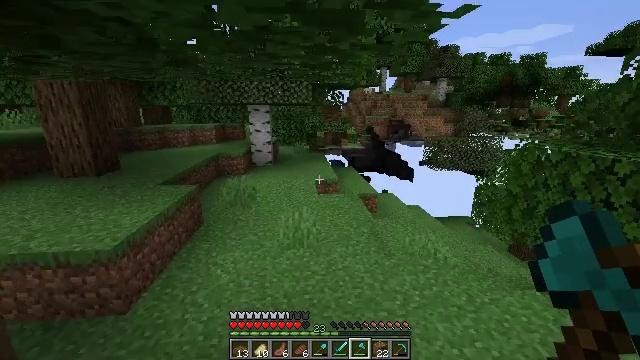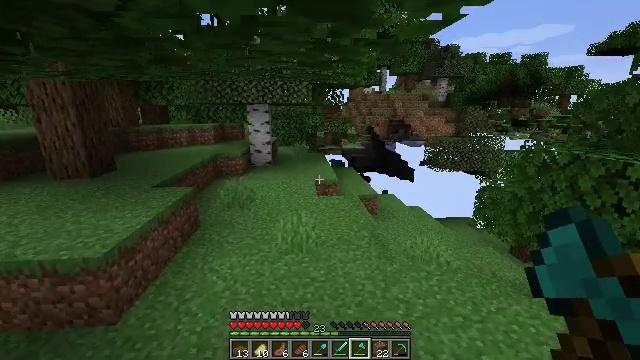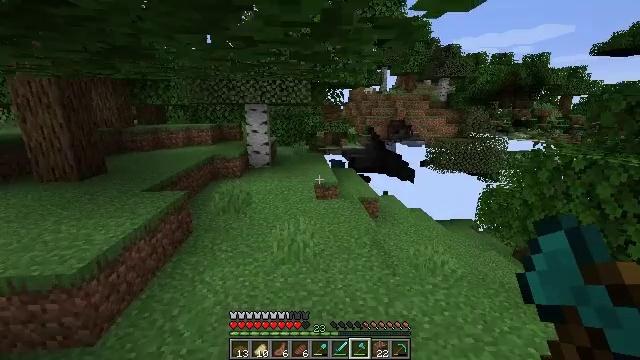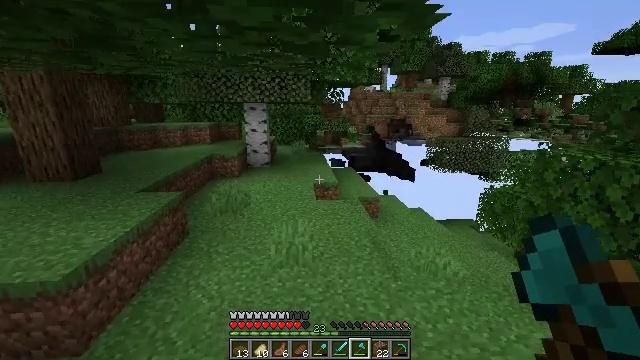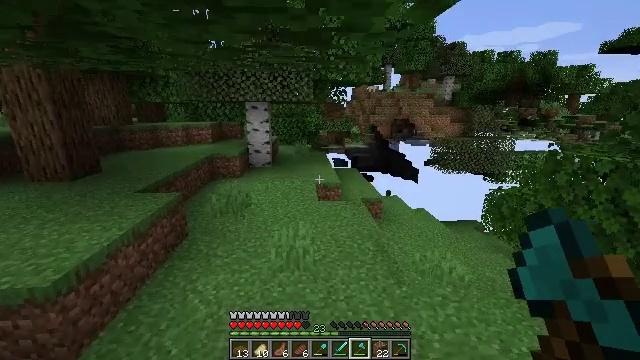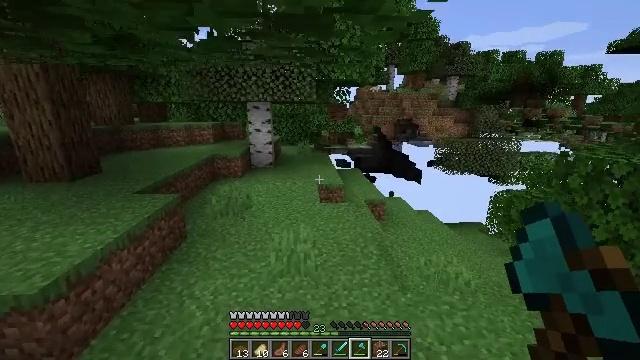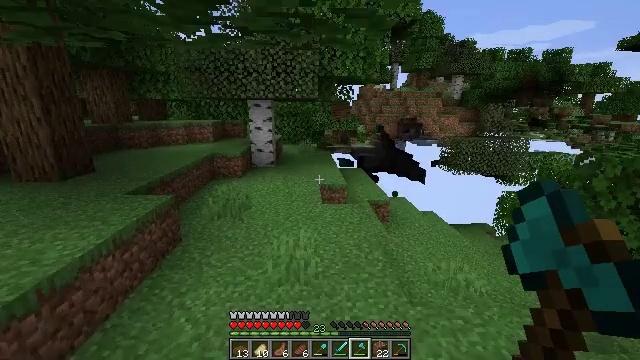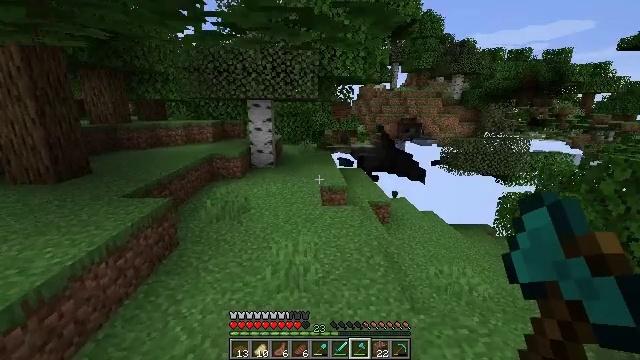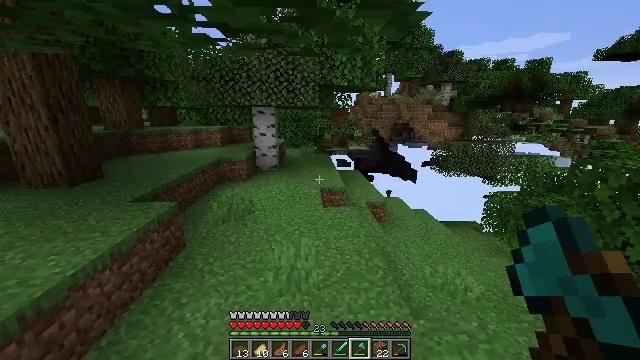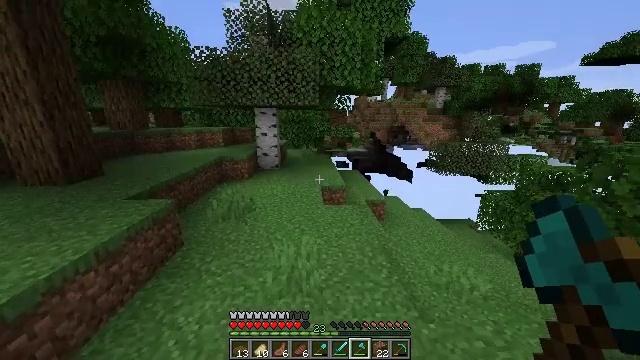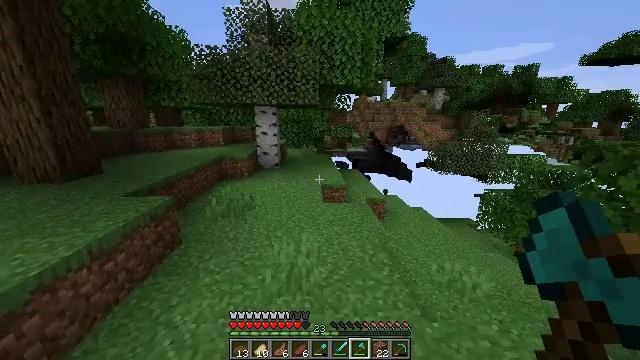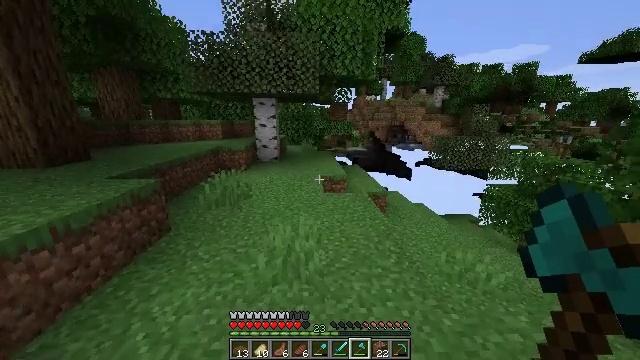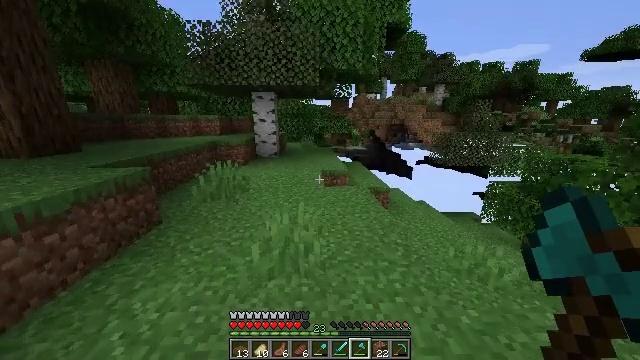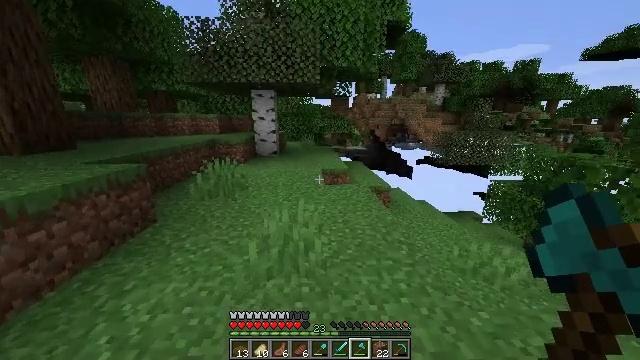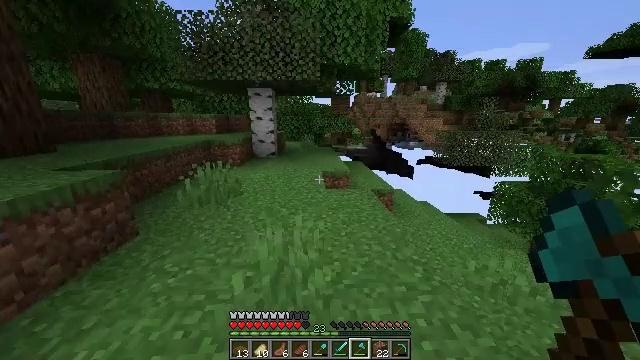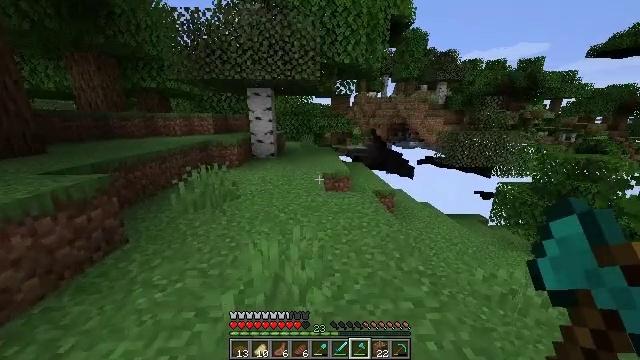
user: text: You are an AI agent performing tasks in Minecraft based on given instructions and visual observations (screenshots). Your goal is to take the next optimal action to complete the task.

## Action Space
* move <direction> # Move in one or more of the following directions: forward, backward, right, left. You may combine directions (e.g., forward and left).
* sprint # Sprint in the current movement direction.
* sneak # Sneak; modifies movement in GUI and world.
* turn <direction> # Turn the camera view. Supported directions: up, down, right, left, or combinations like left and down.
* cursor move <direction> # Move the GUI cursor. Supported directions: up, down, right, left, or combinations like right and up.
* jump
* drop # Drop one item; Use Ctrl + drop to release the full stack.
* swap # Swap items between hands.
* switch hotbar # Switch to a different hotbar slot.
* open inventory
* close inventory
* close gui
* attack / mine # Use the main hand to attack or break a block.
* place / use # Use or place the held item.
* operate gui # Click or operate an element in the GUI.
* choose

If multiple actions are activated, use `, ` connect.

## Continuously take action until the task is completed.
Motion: motion action
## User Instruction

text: Mine fern in the forest.
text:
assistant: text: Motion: move forward
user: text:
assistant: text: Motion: move forward
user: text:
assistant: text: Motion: move forward
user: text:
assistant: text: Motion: move forward
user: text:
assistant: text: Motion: move forward
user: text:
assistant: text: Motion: move forward, sprint
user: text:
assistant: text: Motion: move forward, sprint
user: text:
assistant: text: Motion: move forward, sprint
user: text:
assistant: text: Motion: move forward, sprint
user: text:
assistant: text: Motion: move forward, sprint
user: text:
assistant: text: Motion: move forward
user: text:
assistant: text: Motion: move forward
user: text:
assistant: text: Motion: move forward
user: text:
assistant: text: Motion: move forward
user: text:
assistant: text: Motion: move forward
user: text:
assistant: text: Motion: move forward
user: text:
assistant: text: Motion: move forward
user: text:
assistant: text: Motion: move forward and move left, turn right
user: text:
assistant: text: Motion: move forward and move left, turn right
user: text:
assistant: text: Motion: move forward and move left, turn right
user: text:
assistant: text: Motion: move forward and move left, turn right
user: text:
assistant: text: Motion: move forward and move left, turn right
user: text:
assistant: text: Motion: move forward and move left
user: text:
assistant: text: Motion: move forward and move left
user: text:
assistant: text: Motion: move forward and move left
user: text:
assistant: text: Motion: move forward and move left
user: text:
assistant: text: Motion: move forward and move left
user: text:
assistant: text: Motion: move forward
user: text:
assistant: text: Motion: no_op
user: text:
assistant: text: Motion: no_op